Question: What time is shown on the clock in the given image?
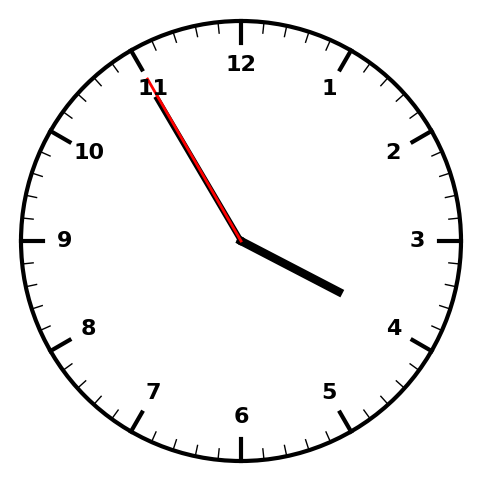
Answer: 03:54:55